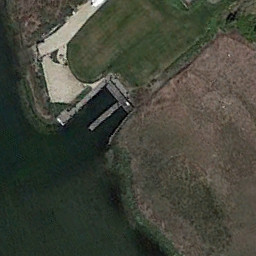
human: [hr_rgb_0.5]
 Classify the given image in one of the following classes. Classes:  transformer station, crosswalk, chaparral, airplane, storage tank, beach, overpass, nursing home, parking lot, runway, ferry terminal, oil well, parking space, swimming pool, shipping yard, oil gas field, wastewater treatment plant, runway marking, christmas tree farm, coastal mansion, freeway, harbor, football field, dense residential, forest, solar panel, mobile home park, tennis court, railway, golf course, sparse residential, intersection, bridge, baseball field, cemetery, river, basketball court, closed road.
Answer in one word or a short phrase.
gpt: ferry terminal